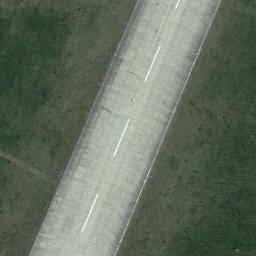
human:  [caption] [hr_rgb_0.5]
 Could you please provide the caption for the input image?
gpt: The runway goes through the lawn and some center line markings are on the runway .

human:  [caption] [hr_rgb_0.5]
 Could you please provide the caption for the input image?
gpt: There is a green lawn next to the runway, And there are white dashes on the runway .

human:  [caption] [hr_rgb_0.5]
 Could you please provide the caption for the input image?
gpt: The runway is on the grass .

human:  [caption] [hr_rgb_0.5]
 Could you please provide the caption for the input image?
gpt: The grass is on either side of the runway .

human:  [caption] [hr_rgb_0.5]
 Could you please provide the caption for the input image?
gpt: There are green meadows beside the runway .